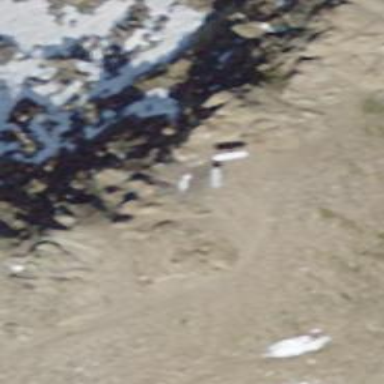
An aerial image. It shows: Guidepost at the peak of natural formation.